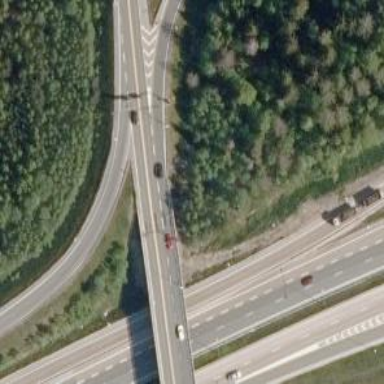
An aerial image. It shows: Motorway junction.